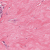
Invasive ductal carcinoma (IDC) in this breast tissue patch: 0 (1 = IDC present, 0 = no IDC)